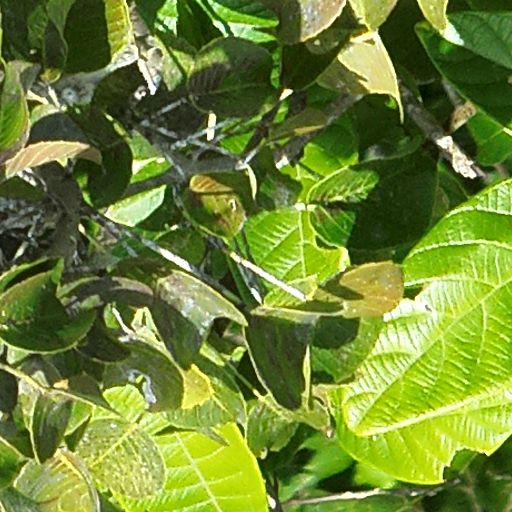
Species: Hura crepitans
GBIF accepted scientific name: Hura crepitans
Crown area (m\u00b2): 525.11